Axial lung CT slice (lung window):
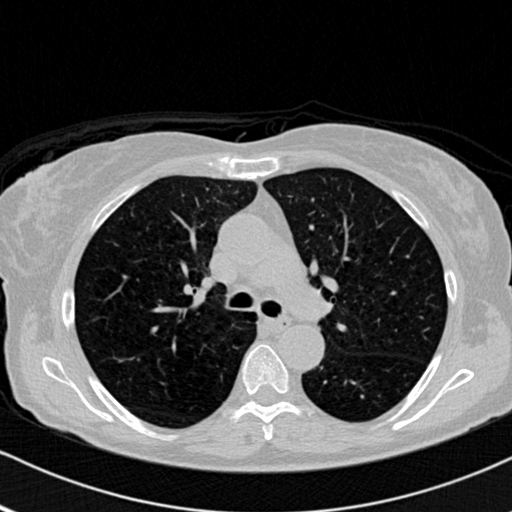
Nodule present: no